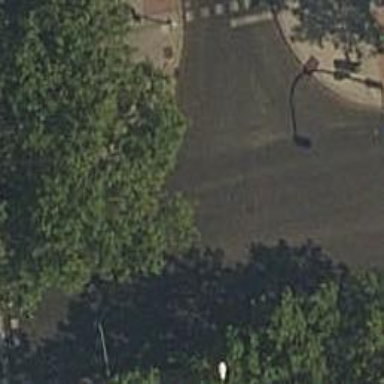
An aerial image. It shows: Road with traffic signals.